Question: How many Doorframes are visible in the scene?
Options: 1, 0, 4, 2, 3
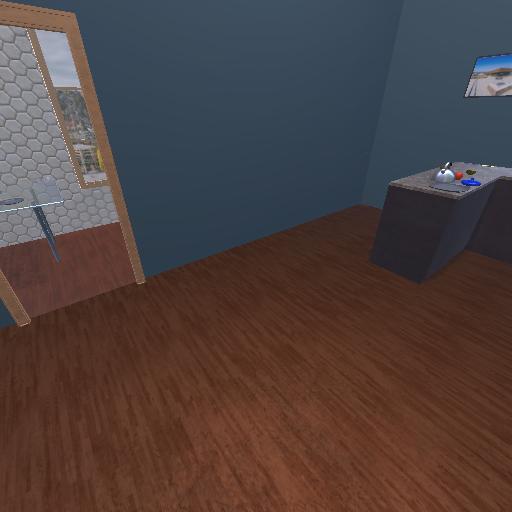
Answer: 1